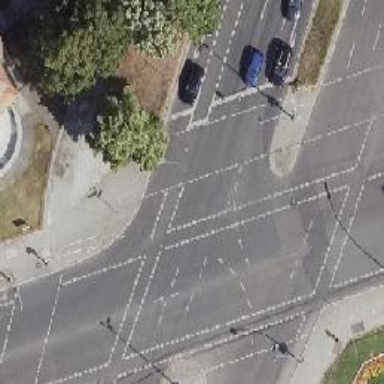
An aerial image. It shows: Asphalt footway with crossing controlled by traffic signals.